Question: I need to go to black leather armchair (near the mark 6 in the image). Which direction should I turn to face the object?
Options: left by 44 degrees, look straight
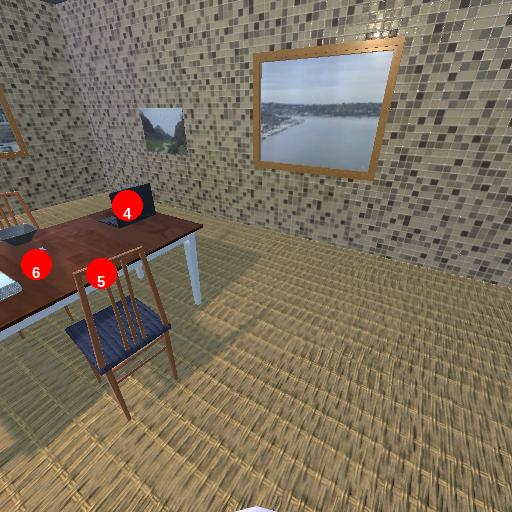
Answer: left by 44 degrees